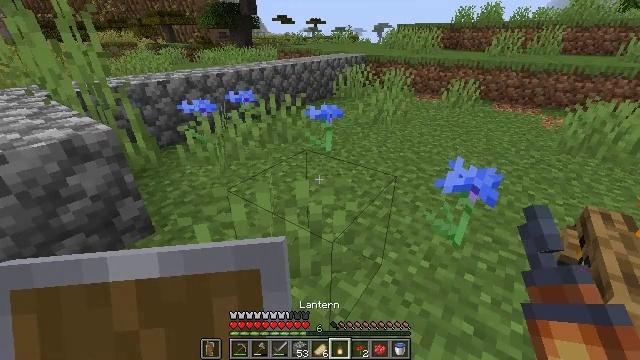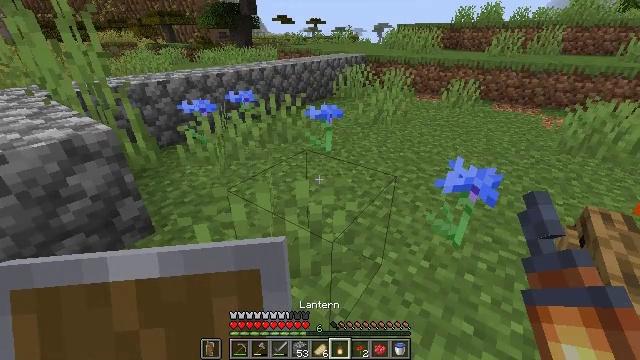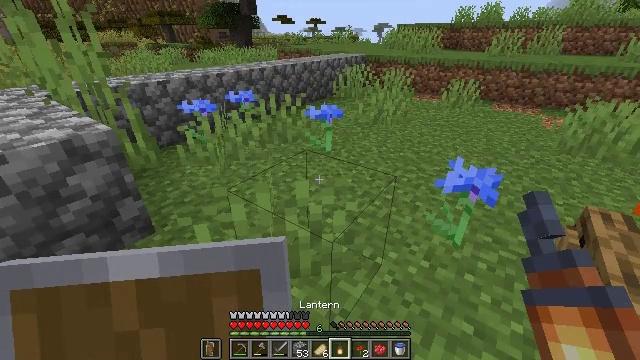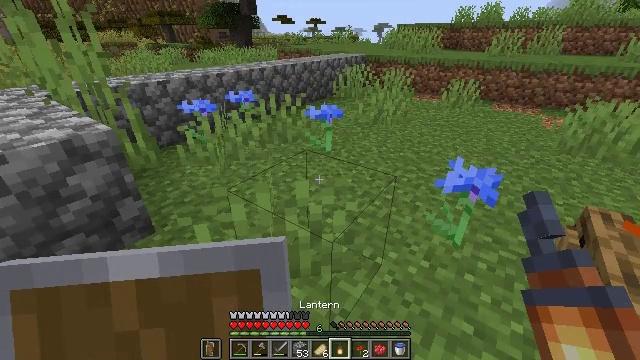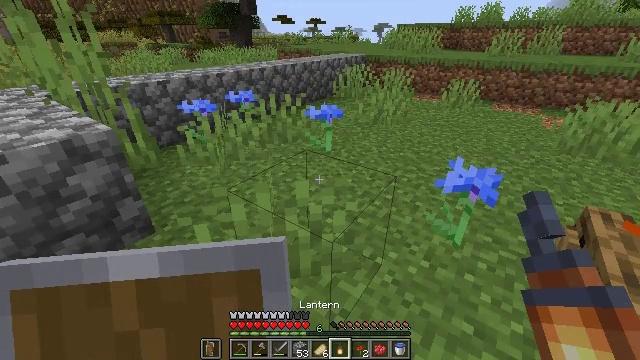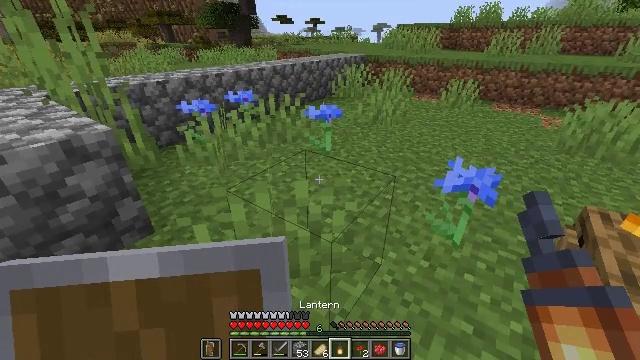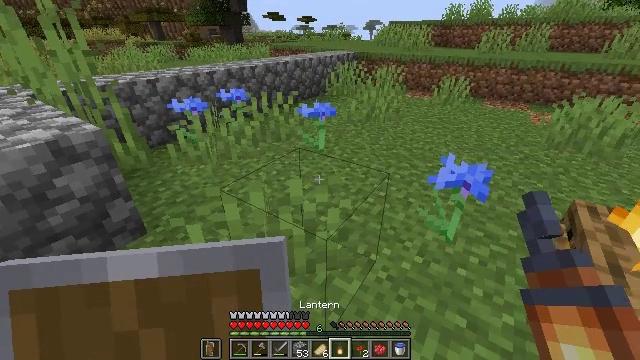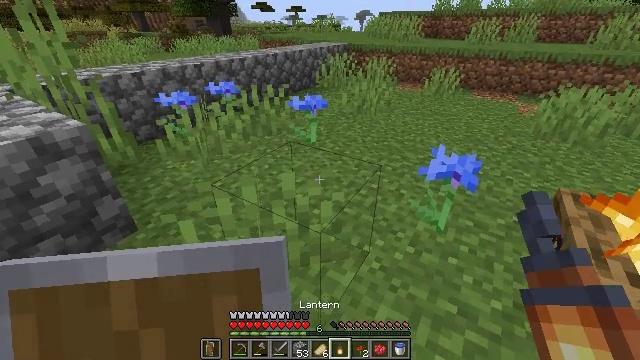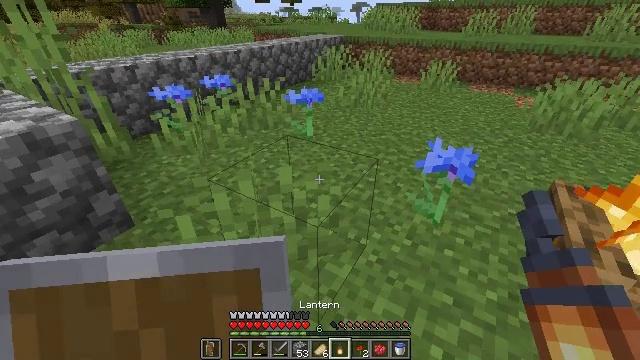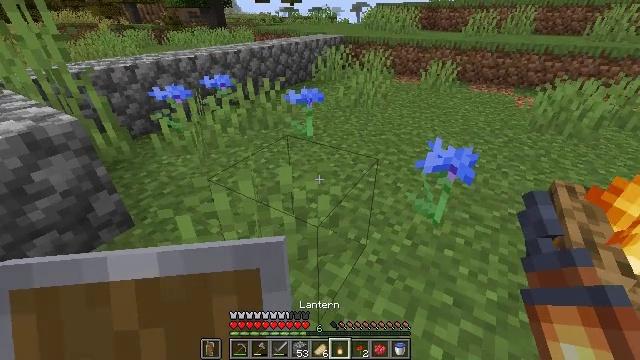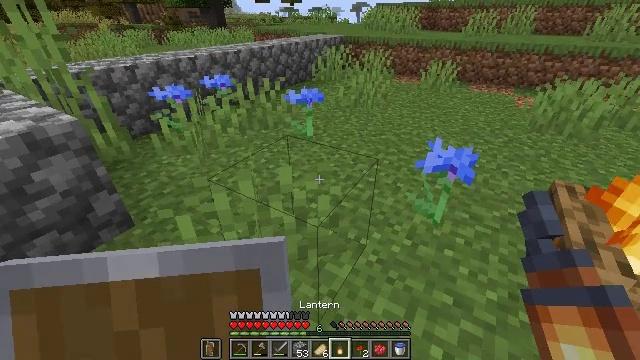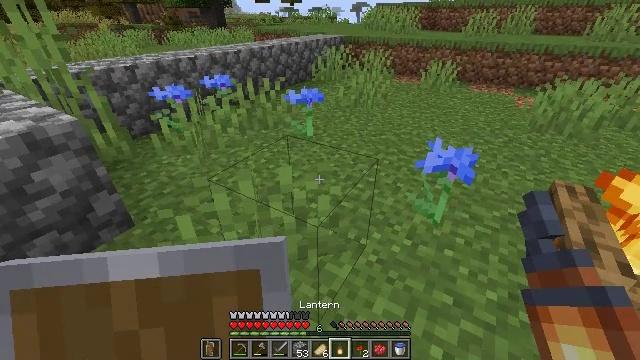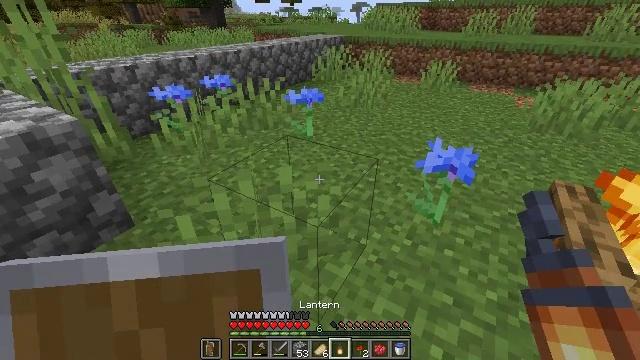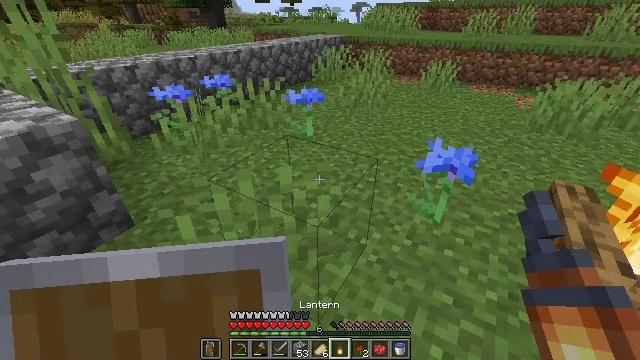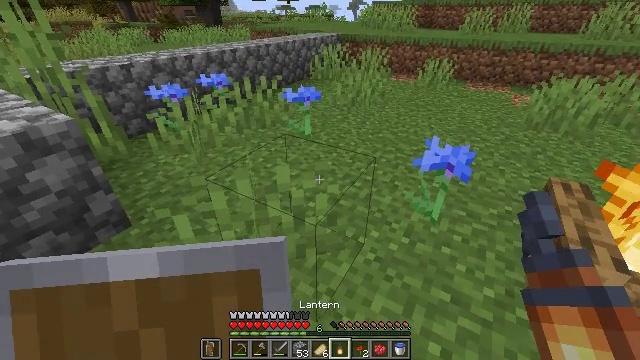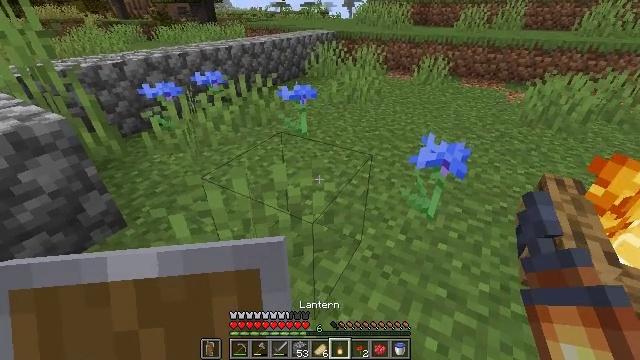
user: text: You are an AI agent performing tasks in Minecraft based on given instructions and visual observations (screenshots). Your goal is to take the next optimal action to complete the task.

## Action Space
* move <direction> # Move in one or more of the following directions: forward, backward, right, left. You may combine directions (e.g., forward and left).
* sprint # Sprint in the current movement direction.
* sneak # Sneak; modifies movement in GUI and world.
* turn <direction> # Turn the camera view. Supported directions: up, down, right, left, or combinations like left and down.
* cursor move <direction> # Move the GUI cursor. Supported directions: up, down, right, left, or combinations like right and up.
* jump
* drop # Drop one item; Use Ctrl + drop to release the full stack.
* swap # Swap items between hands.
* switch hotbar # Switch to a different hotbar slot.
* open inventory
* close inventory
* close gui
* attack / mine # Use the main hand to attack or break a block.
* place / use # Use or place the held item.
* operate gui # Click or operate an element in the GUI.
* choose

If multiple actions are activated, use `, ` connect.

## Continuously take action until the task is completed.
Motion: motion action
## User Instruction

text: Drop a cornflower.
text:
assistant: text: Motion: no_op
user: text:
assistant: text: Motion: no_op
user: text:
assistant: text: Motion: no_op
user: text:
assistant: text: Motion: no_op
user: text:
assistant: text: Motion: no_op
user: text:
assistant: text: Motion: turn right
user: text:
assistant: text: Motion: turn right and down
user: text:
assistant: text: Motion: turn down
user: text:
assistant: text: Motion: no_op
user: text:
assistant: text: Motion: no_op
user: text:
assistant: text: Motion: no_op
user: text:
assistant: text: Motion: no_op
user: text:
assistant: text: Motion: no_op
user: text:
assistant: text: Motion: no_op
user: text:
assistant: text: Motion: no_op
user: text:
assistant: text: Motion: no_op
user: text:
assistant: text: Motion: no_op
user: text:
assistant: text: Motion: no_op
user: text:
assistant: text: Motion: turn right
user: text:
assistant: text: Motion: no_op
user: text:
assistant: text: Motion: no_op
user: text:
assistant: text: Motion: no_op
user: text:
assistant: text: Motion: no_op
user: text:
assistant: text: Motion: no_op
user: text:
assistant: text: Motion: no_op
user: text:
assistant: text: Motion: no_op
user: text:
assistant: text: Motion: no_op
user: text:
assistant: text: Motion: no_op
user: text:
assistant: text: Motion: no_op
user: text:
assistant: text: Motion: no_op